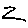
Label: zigzag